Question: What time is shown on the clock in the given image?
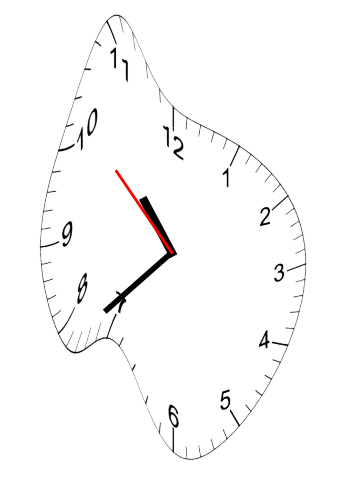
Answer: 10:37:52